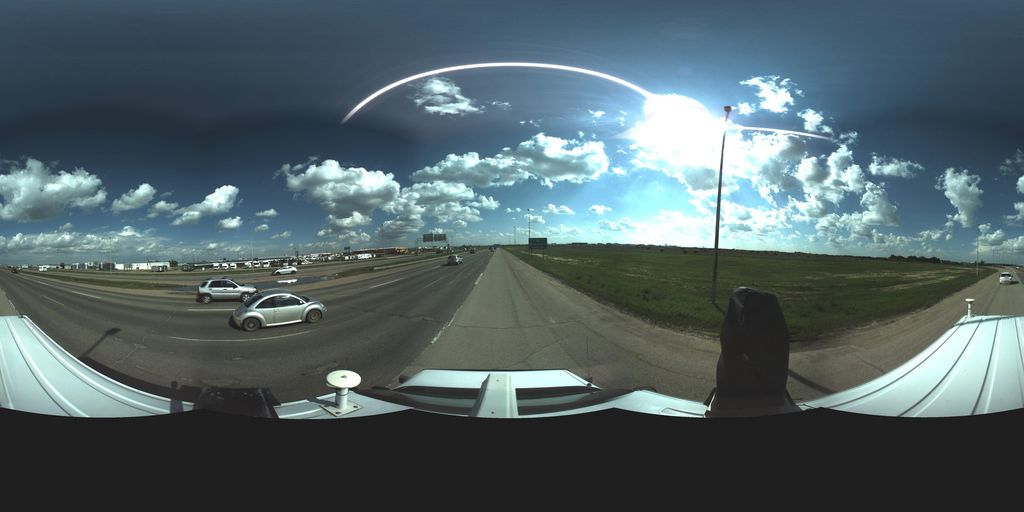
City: saskatoon